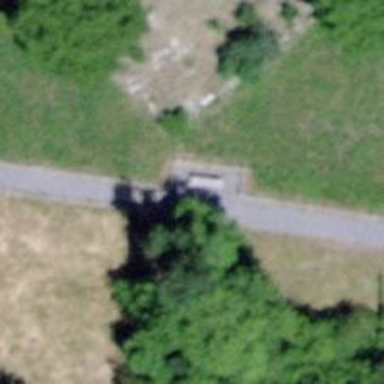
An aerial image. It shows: Bench for seating.